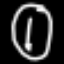
Label: clock